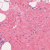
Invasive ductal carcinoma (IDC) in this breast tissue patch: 0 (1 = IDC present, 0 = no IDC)